Question: I am having problems with polar chart customization. I would like two nested circles.
<URL> and this is the result I would like to get:

'''
$(function () {
var data = [{"name":"bitaminA","y":3650,"color":"#9fe642","bg_color":"#F9D5B5","compare":"Guo Sheng "},{"name":"bitaminB1","y":2783,"color":"#274ffb","bg_color":"#BBDEE8","compare":"Bu Zu "},{"name":"bitaminB2","y":3616,"color":"#705ba4","bg_color":"#D8E4BE","compare":"Shi Du "},{"name":"bitaminC","y":3661,"color":"#a54593","bg_color":"#F9D5B5","compare":"Guo Sheng "},{"name":"karushiumu","y":2783,"color":"#d1d700","bg_color":"#BBDEE8","compare":"Bu Zu "},{"name":"Tie ","y":3615,"color":"#06675e","bg_color":"#BBDEE8","compare":"Bu Zu "}];
Highcharts.chart('polar-chart', {
chart: {
polar: true
},
title: {
text: ''
},
pane: {
startAngle: 0,
endAngle: 360,
background: [
{
backgroundColor: {
linearGradient: {x1: 1, y1: 1, x2: 1, y2: 1},
stops: [
[0, '#FFF'],
[1, '#F9D5B5']
]
},
borderWidth: 0,
outerRadius: '100%'
}
]
},
xAxis: {
tickInterval: 60,
min: 0,
max: 360,
labels: {
formatter: function () {
if (this.value == 0) {
return 'bitaminA';
} else if (this.value == 60) {
return 'bitaminB1';
} else if (this.value == 120) {
return 'bitaminB2';
} else if (this.value == 180) {
return 'bitaminC';
} else if (this.value == 240) {
return 'karushiumu';
} else {
return 'Tie ';
}
}
}
},
yAxis: {
min: 0
},
plotOptions: {
series: {
pointStart: 0,
pointInterval: 60,
dataLabels: {
enabled: false,
format: ''
}
},
column: {
pointPadding: 0,
groupPadding: 0
}
},
series: [{
type: 'line',
name: 'Nutrition',
data: data,
showInLegend: false,
zIndex: 3,
},
{
type: 'column',
name: 'Line',
data: [{
color: "#BBDEE8",
y: 5000
}, {
color: "#BBDEE8",
y: 5000
}, {
color: "#BBDEE8",
y: 5000
}, {
color: "#BBDEE8",
y: 5000
}, {
color: "#BBDEE8",
y: 5000
}, {
color: "#BBDEE8",
y: 5000
}],
zIndex: 2,
pointPlacement: 'between',
showInLegend: false,
},
{
type: 'column',
name: 'Line',
data: [{
color: "#D8E4BE",
y: 7000
}, {
color: "#D8E4BE",
y: 7000
}, {
color: "#D8E4BE",
y: 7000
}, {
color: "#D8E4BE",
y: 7000
}, {
color: "#D8E4BE",
y: 7000
}, {
color: "#D8E4BE",
y: 7000
}, {
color: "#D8E4BE",
y: 7000
}],
zIndex: 1,
pointPlacement: 'between',
showInLegend: false,
},
]
});
});
'''
'''
<script src="https://ajax.googleapis.com/ajax/libs/jquery/2.1.1/jquery.min.js"></script>
<script src="https://code.highcharts.com/highcharts.js"></script>
<script src="https://code.highcharts.com/highcharts-more.js"></script>
<script src="https://code.highcharts.com/modules/exporting.js"></script>
<div id="polar-chart" style="min-width: 310px; max-width: 400px; height: 400px; margin: 0 auto"></div>
'''
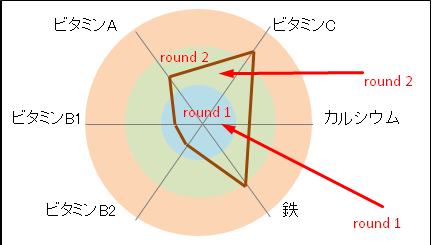
Answer: Use <URL>. One plot band per circle.
'''
yAxis: {
plotBands: [{
from: 0,
to: 25000,
color: 'blue'
}, {
from: 25000,
to: 50000,
color: 'green'
}, {
from: 50000,
to: 75000,
color: 'red'
}],
'''
example: <URL>